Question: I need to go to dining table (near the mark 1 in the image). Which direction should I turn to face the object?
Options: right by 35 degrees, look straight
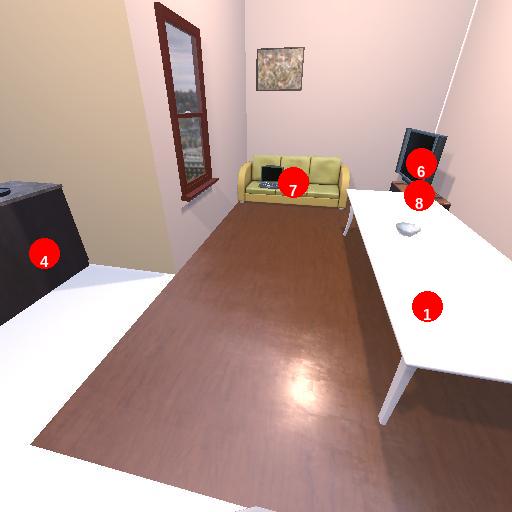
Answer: right by 35 degrees